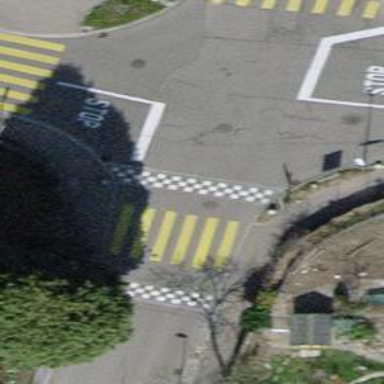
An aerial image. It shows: Crossing on the road with traffic calming table.